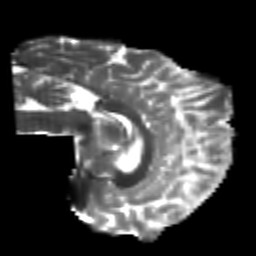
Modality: T2w
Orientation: sagittal
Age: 22
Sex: male
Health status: healthy
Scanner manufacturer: philips
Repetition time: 7.384 s
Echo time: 0.08599 s